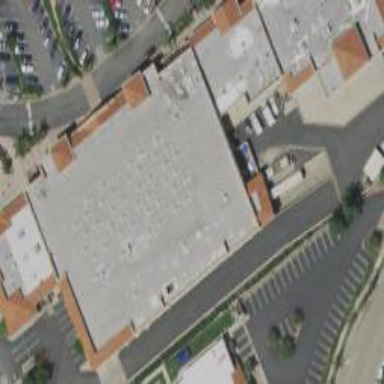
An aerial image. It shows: Supermarket.